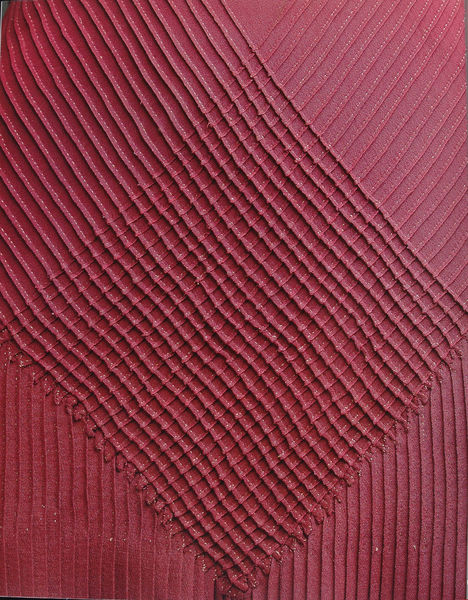
Titel: Tagesgewand (Detail)
Künstler: Madeleine Voinnet
Institution: unbekannt
Schlagwörter: schatten, dreieck, sand, ausschnitt, kariert, licht, rot, karo, karriert, mode, muster, falten, fransen, stoff, decke, wellen, modern, lila, violett, klein, linien, detail, streifen, faden, foto, fotografie, photographie, rechtecke, regen, linie, kreuzung, staub, photo, quadrate, raute, serie, gekämmt, kreuze, schattenwurf, struktur, bordeau, gewebe, gewebt, quadrat, netz, wurm, parallelen, nähte, kreuzungen, quilt, textilkunst, qudrat, waffel, würmer, abgesteppt, karriet, weiße steppnähte